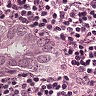
Metastatic tissue present: yes